Question: Currently I'm working with PHP programming, and I find that I can load a web page just only by using PHP CL, so I don't understand exactly why we have to install additional server like Apache or Nginx.

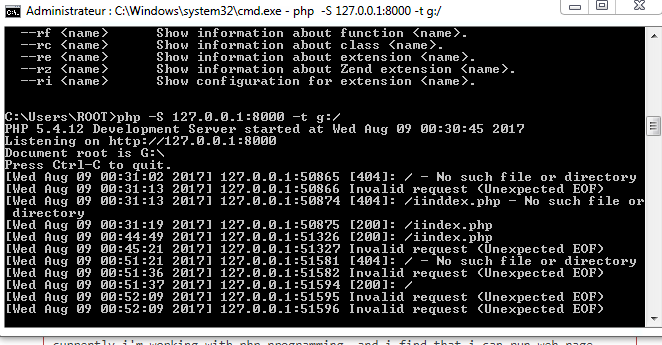
Answer: I don't know why your question was voted down. I see it as a question for focusing on a slightly broader but highly related question: Why should we be extremely careful to only allow specific software onto public-facing infrastructure? And, even more generally, what sort of software is okay to place onto public-facing infrastructure? And its corollary, what does good server software look like?
First off, there is no such thing as secure software. This means you should always hold a very skeptical view of anything that opens a single port on a computer to enable network connections (in either direction). However, there is a very small set of software that has had enough eyeballs on it to guarantee a certain minimum level of assurance that things will probably not go horribly wrong. Apache is the most battle-tested server out there and Nginx comes in at a close second as far as modern web servers are concerned. The built-in PHP HTTP server is not a good choice for a public-facing system let alone testing production software as it lacks the qualities of good network server design and may have undiscovered security vulnerabilities in it. For those and other reasons, the developers include a warning against using the built-in PHP server. It was added because users kept asking for it but that doesn't mean it should be used.
It is also a good idea to not trust network servers written by someone who doesn't know what they are doing. I frequently see ill-conceived network servers written in Node or Go, typically WebSocket-based solutions or just used to work around some issue with another piece of software, that implicitly opens security holes in the infrastructure even if the author didn't intend to do so. Just because someone can do something doesn't mean that they should and, when it comes to writing network servers, they shouldn't. Frequently those servers are proxied behind Apache or Nginx, which affords some defense against standard attacks. However, once an attacker gets past the defenses of Apache or Nginx, it's up to the software to provide its own defenses, which, sadly, is almost always significantly lacking. As a result, any time I see a proxied service running on a host, I brace myself for the inevitable security disaster that awaits - Ruby, Node, and Go developers being the biggest offenders. The moment a developer decides to write a network server is the moment they've probably chosen the wrong strategy unless they have a very specific reason to do so AND must be aware of and prepared to defend against a wide range of attack scenarios. A developer needs to be well-versed in a wide variety of disciplines before taking on the extremely difficult task of writing a network server, scalable or otherwise. It is my experience that few developers out there are actually capable of that task without introducing major security holes into their own or their users' infrastructure. While the PHP core developers generally know what they are doing elsewhere, I have personally found several critical bugs in their core networking logic, which shows that they are collectively lacking in that department. Therefore their built-in web server should be used sparingly, if at all.
Beyond security, Apache and Nginx are designed to handle "load" more so than the built-in PHP server. What load means is the answer to the question of, "How many requests per second can be serviced?" The answer is actually extremely complicated. Depending on code complexity, what is being hosted, what hardware is in use, and what is running at any point in time, a single host can handle anywhere from 20 to 20,000 requests per second and that number can vary greatly from moment to moment. Apache comes with a tool called Apache Bench (ab) that can be used to benchmark performance of a web server. However, benchmarks should always be taken with a grain of salt and viewed from the perspective of "Can we get this application to go any faster?" rather than "My application is faster than yours."
As far as developing software in PHP goes (since SO is a programming question site), I recommend trying to mirror your production environment as best as possible. If Apache will be running remotely, then running Apache locally provides the best simulation of the real thing so that there aren't a bunch of last-minute surprises. PHP code running under the Apache module may have significantly different behavior than PHP code running under the built-in PHP server (e.g. $_SERVER differences)!
If you are like me and don't like setting up Apache and PHP and don't need Apache running all the time, I maintain a set of scripts for setting up portable versions of Apache, PHP, and Maria DB (roughly equivalent to MySQL) for Windows over here:
<URL>
If your software application is actually intended to be run using the built-in PHP server (e.g. a localhost only server), then I highly recommend introducing a buffer layer such as the CubicleSoft WebServer class:
<URL>
By using a PHP userland class like that one, you can gain certain assurances that the built-in PHP server cannot provide while still being a pure PHP solution (i.e. no extra dependencies): Fewer, if any, buffer overflow opportunities, the server is interpreted through the Zend Engine resulting in fewer rogue code execution opportunities, and has more features than the built-in server including complete customization of the server request/response cycle itself. PHP itself can start such a server during an OS boot by utilizing a tool similar to Service Manager:
<URL>
Of course, that all means that a user has to trust your application's code that opened a port to run on their computer. For example, what happens if a website starts port scanning localhost ports via the user's web browser? And, if they do find the port that your software is running on, can that website start deleting files or run code that installs malware? It's the unusual exploits that will really trip you up. A "zero open ports" with "disconnected network cable/disabled WiFi" strategy is the only known way to truly secure a device. Every open port and established connection carries risk.
Good network-enabled software will have been battle-tested and hardened against a wide range of attacks. Writing such software is a responsibility that takes a lot of time to get right and it will generally show if it is done wrong. PHP's built-in server feels sloppy and lacks basic configuration options. I can't recommend its use for any reasonable purpose.